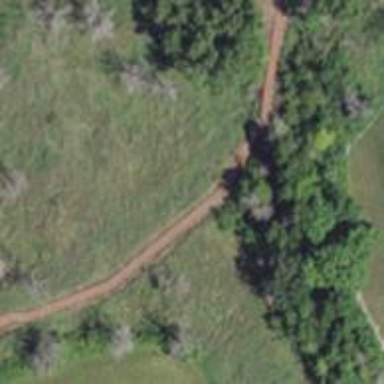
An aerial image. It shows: Path.